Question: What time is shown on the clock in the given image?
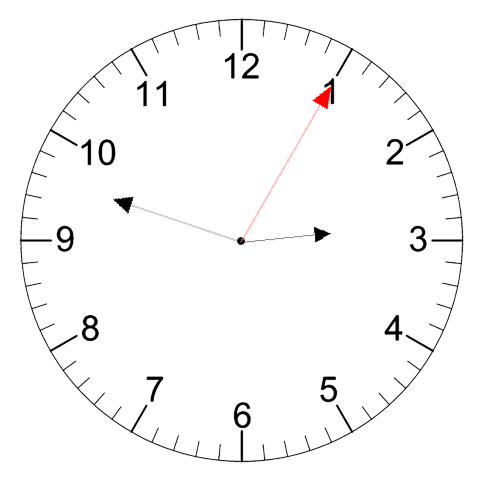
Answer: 02:48:05